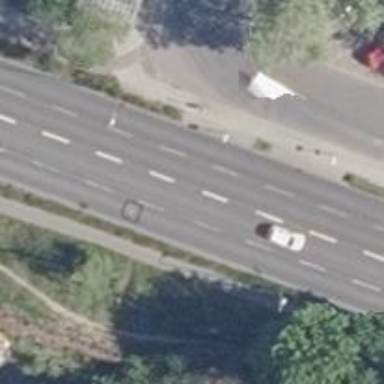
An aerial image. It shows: Primary road with asphalt surface. There is separate sidewalk.